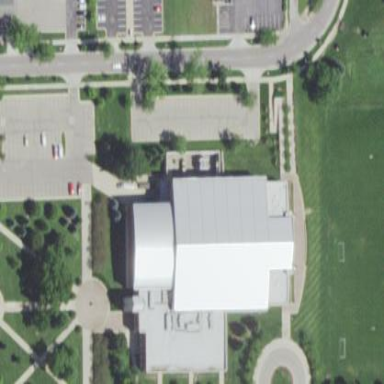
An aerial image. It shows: Sports center building.